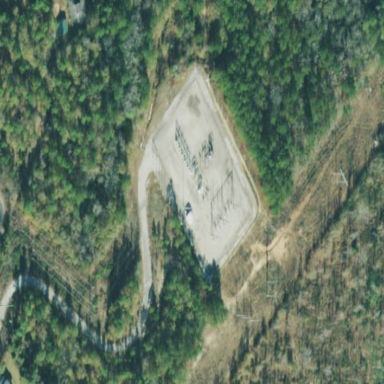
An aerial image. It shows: There is distribution substation enclosed by fence.